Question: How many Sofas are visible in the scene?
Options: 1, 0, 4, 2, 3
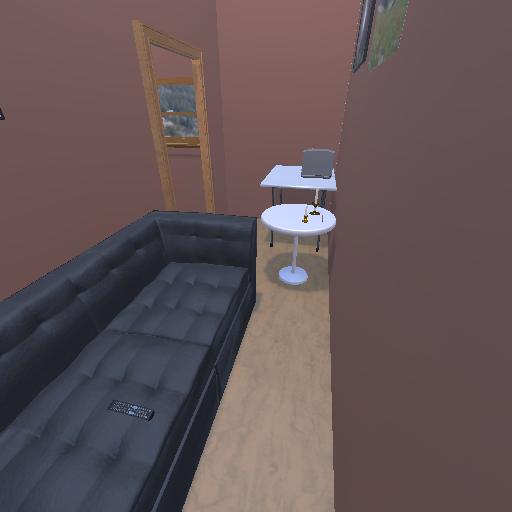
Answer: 1